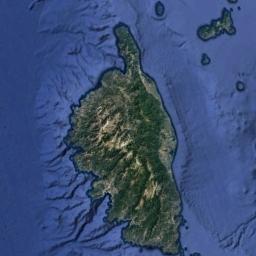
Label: island